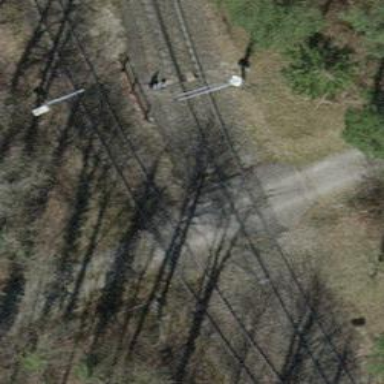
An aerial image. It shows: Railway track with single rail.